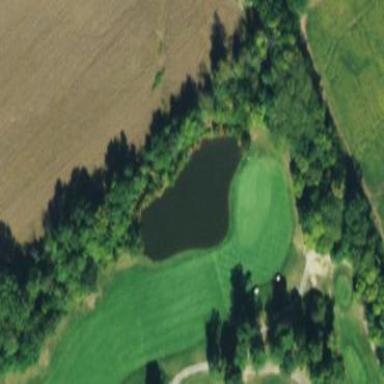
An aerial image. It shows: Water hazard on golf course. The hazard is natural water feature.